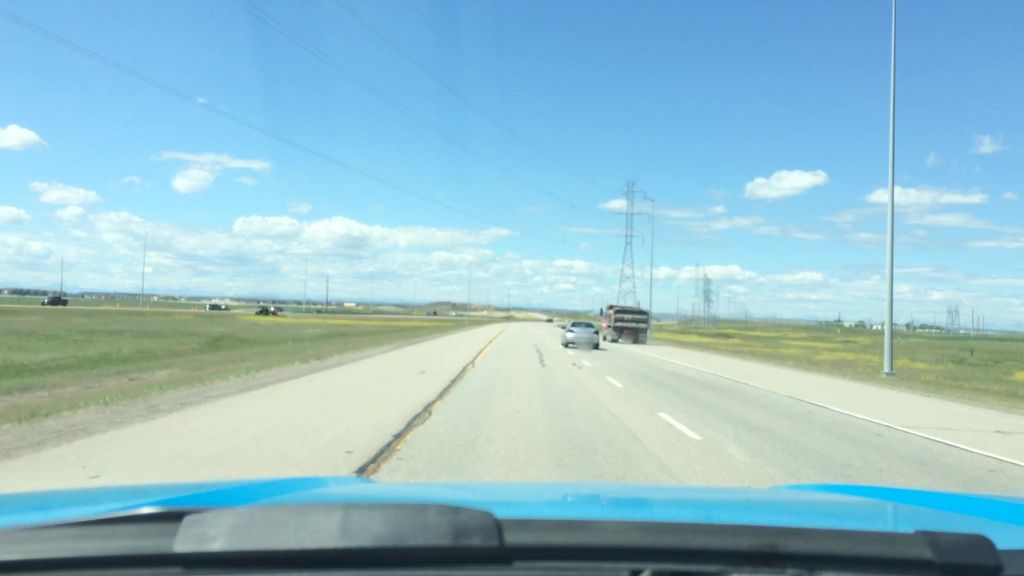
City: calgary